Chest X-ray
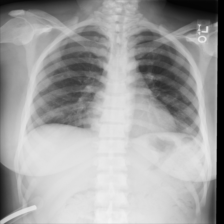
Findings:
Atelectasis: negative
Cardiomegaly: negative
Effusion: negative
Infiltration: negative
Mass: negative
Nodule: negative
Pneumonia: negative
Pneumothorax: negative
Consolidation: negative
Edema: negative
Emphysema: negative
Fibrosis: negative
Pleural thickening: negative
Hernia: negative